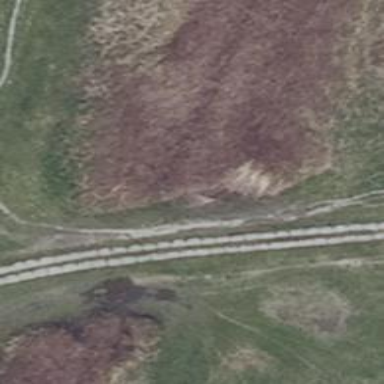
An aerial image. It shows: Culvert tunnel.